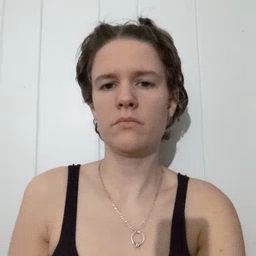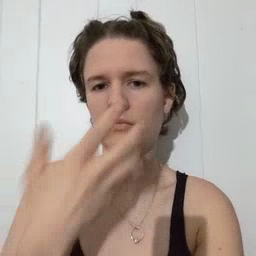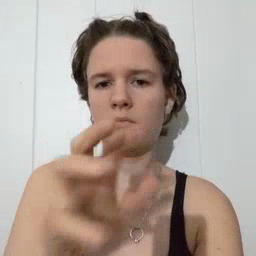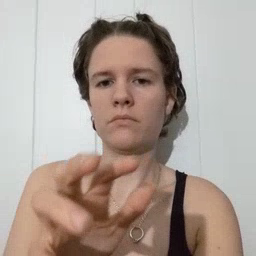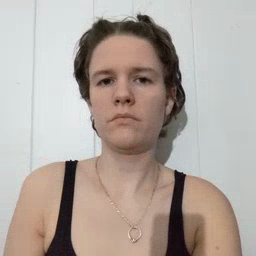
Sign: hot